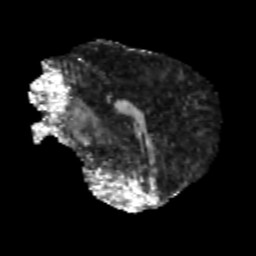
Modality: FA
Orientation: sagittal
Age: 13
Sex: male
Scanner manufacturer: siemens
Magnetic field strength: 3 T
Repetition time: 3.8 s
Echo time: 0.07 s